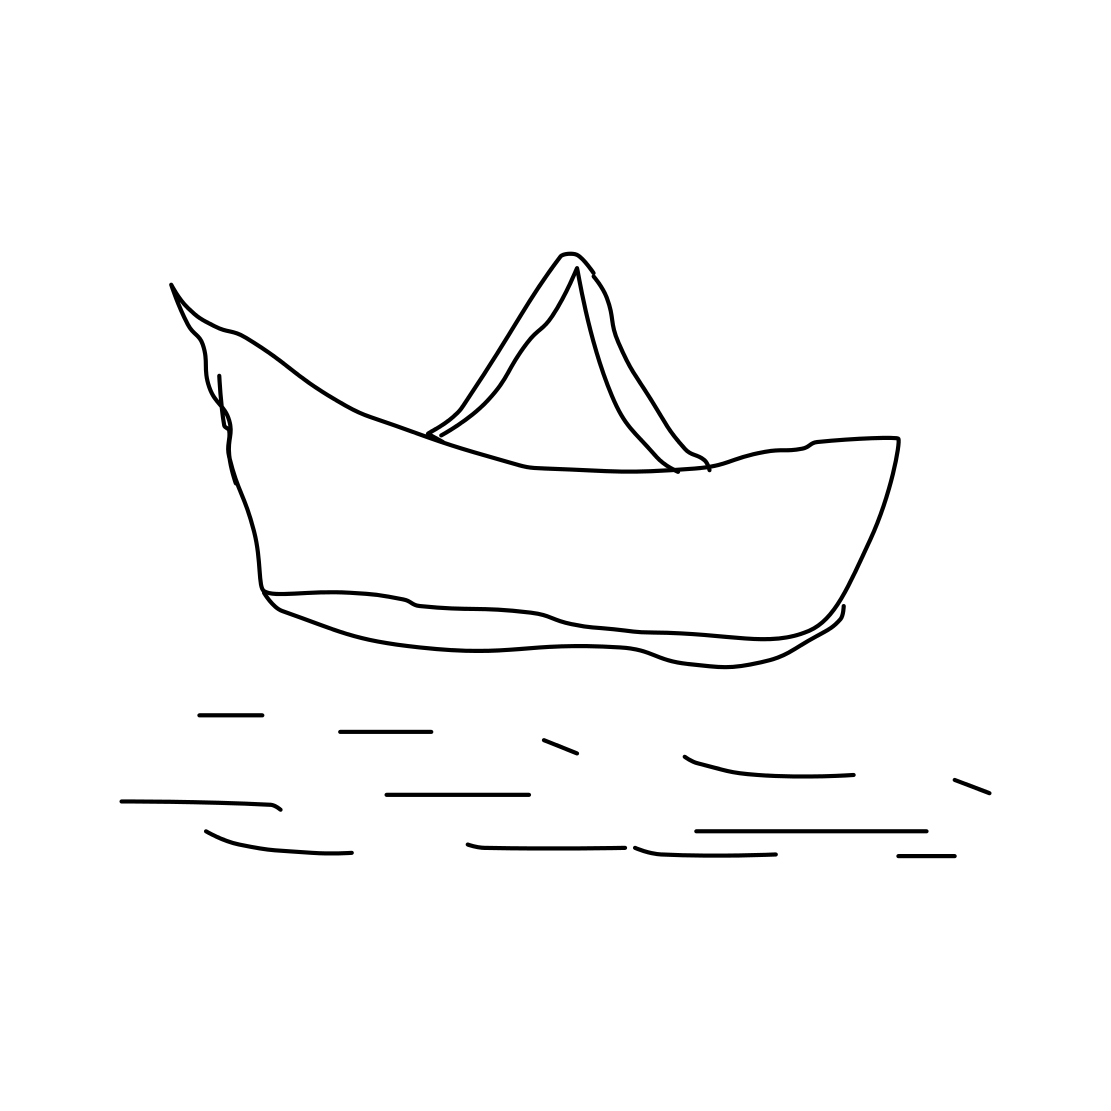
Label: speed-boat